Question: I have a scene and a character in Cocos3D, but the background image of the scene appears much brighter than the character. There is a CC3Light in the scene in front of the character, here's how it looks with different settings:

- The light in the first screenshot (): The character lighting is very dark but the background image is normal.- The second screenshot (): The character is visible and looks like it has shadow behind, but the background of the scene is too bright.
How can I control the objects lighting? The properties and don't have much influence. I would like both the character and the background image to have, more or less, the same brightness, to give a realistic impression that the character is in the forest.
Why is the character so dark when the light is "directional only"? This darkness doesn't exist in character's texture alone.
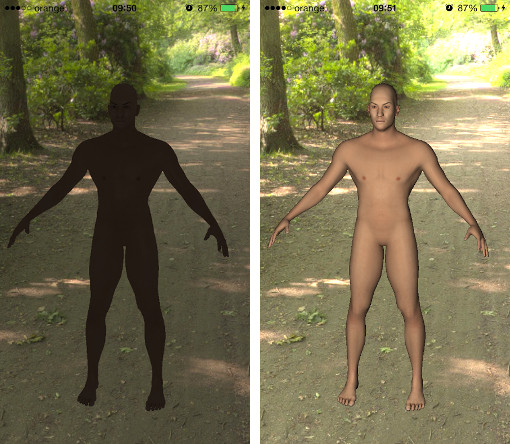
Answer: Based on the example project you sent, the main issue is that your light was located at the origin of the scene (global location 0,0,0). A directional light uses the global position vector of the light to determine the direction the light is coming from. That caused the light to basically have a zero vector for its direction, and the default shaders don't like that.
The reason your forest was being washed out is that it's material has ambient, diffuse, and specular colors that, when combined with the corresponding light colors, add up to more than 1.0 in each component. For future reference, you can see this in the logs during POD loading:
'''
[rez] Creating CC3PODMaterial at index 0 from: SPODMaterial named ForestMat
ambient: (0.80, 0.80, 0.80), diffuse: (0.80, 0.80, 0.80), specular: (1.00, 1.00, 1.00), opacity: 1.00, shininess: 0.10
src RGB blend: ePODBlendFunc_ONE, src alpha blend: ePODBlendFunc_ONE
dest RGB blend: ePODBlendFunc_ZERO, dest alpha blend: ePODBlendFunc_ZERO
operation RGB blend: ePODBlendOp_ADD, operation alpha blend: ePODBlendOp_ADD
blend color: (0.00, 0.00, 0.00, 0.00), blend factor: (0.00, 0.00, 0.00, 0.00)
texture indices: (diffuse: 0, ambient: -1, specular color: -1, specular level: -1, bump: -1, emissive: -1, gloss: -1, opacity: -1, reflection: -1, refraction: -1)
flags: 0, effect none in file none
'''
There are a couple of ways to handle this. The first option is to remove the specular color from the material, so that only ambient and diffuse lighting are used (which in your model, add up to 1.0 in each component...again see log listing above).
The other option, which can be good for backgrounds if you don't want them to be affected by lighting, is to set the 'shouldUseLighting' property to 'NO'. This causes the material to use only its 'emissionColor' as its color. If you set the value of that to white, then the material will display the texture in its normal state, regardless of lighting.